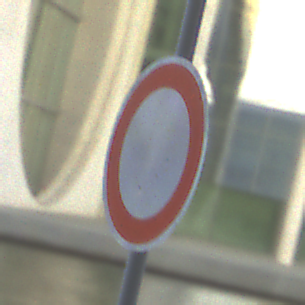
Verkehrszeichen: VerbotFahrzeugeAllerArt
Umgebung: Outdoor, Urban
Tageszeit: SunriseSunset
Wetter: PartlyCloudy
Licht: Natural
Jahreszeit: NotSpecified
Kontrast: MediumContrast